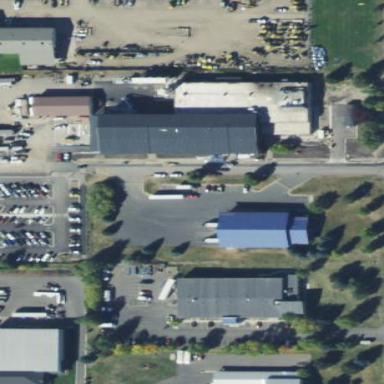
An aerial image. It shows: Retail area.